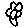
Label: flower